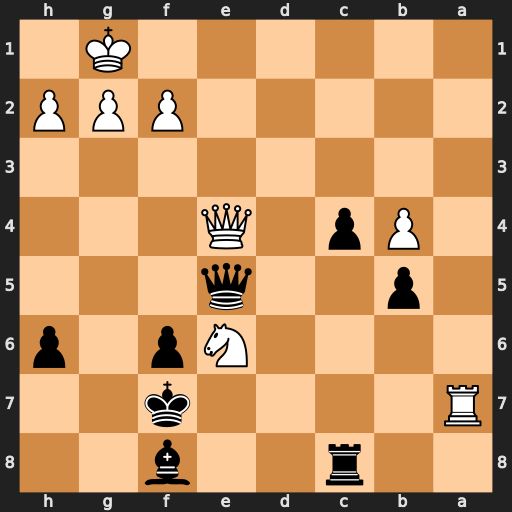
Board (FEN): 2r2b2/R4k2/4Np1p/1p2q3/1Pp1Q3/8/5PPP/6K1
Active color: b
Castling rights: -
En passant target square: -
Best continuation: Kxe6 Qg4+ f5 Qg8+ Kd6